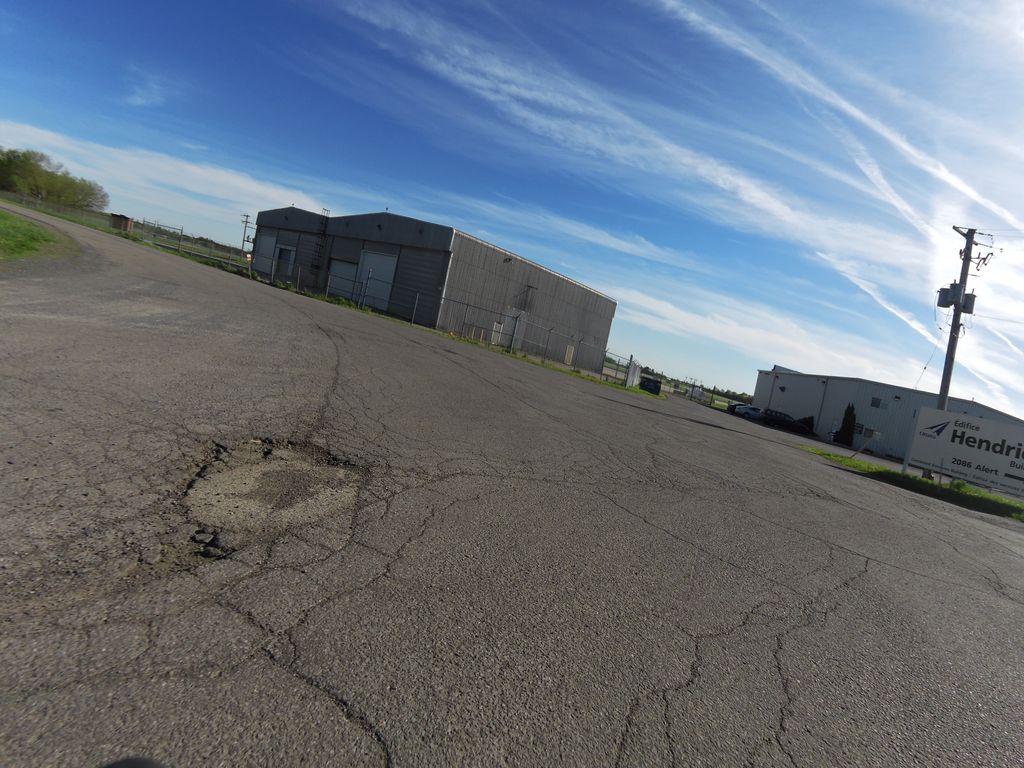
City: ottawa-gatineau